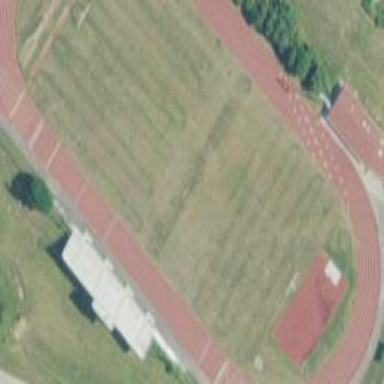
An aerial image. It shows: Athletics pitch used for leisure sports activities.